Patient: sex M, age 21
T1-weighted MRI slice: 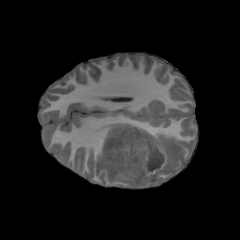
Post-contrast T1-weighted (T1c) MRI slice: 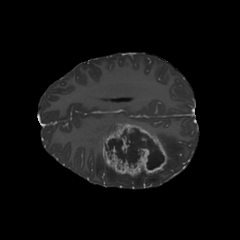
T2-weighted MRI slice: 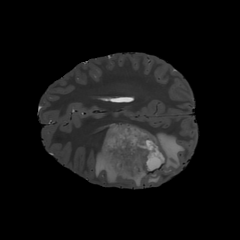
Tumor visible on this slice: yes
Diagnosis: Glioblastoma, IDH-wildtype
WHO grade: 4